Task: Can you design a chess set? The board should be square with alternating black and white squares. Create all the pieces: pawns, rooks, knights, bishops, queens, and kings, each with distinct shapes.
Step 1259:
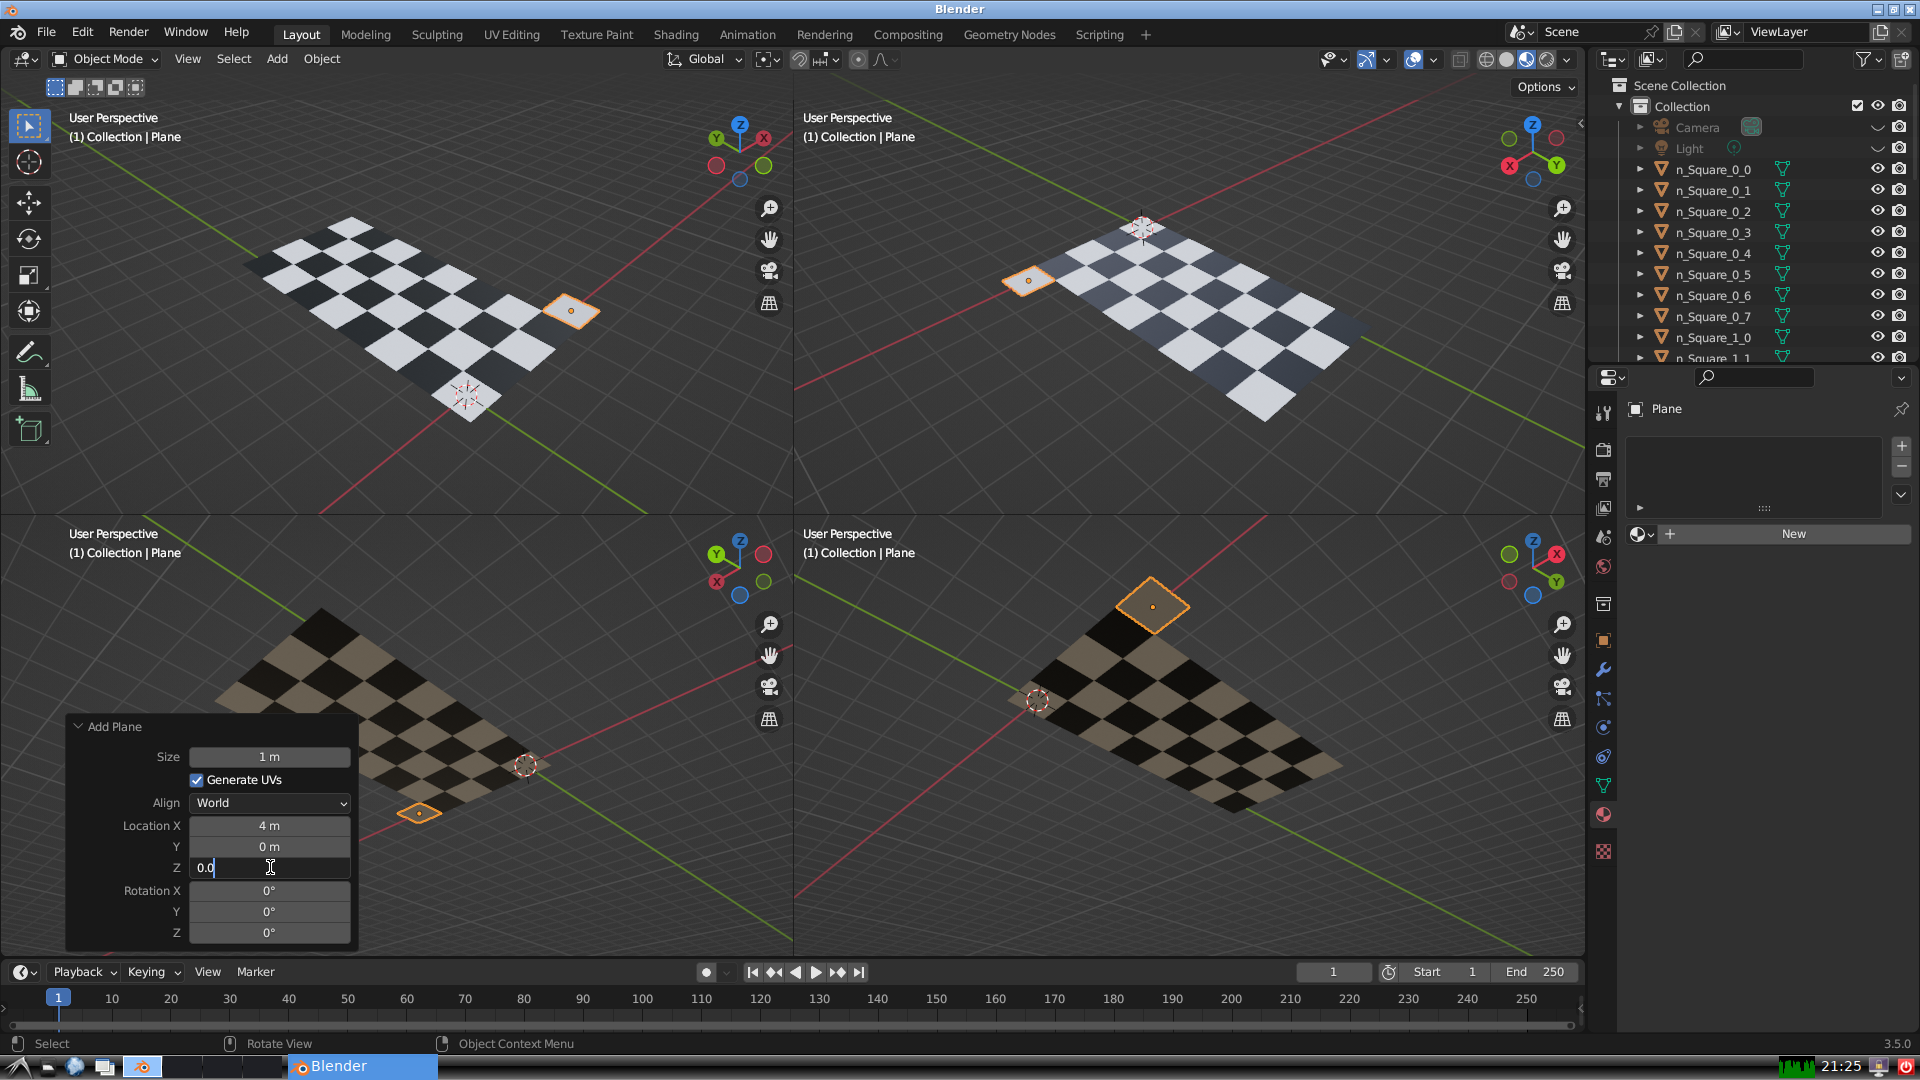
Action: {"key_press": ['Return']}